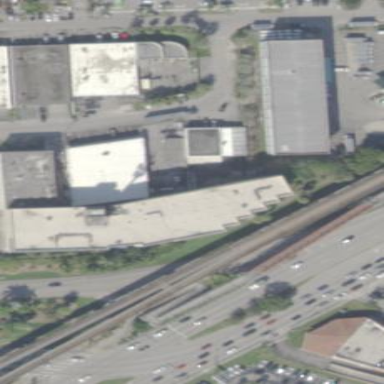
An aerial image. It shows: Commercial building.